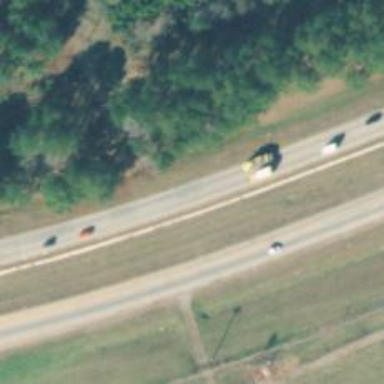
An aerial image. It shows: Trunk highway.